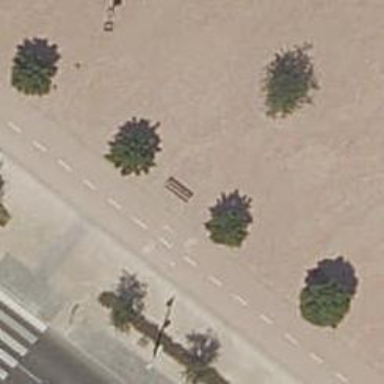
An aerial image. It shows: Footway made of paving stones.